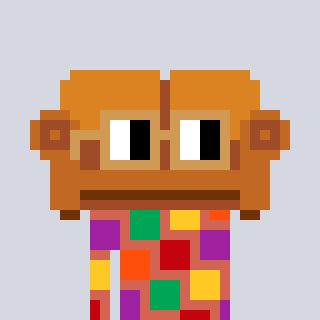
a pixel art character with square brown glasses, a couch-shaped head and a peachy-colored body on a cool background